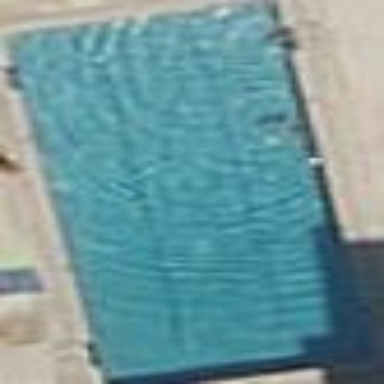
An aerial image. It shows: Swimming pool located in leisure land.